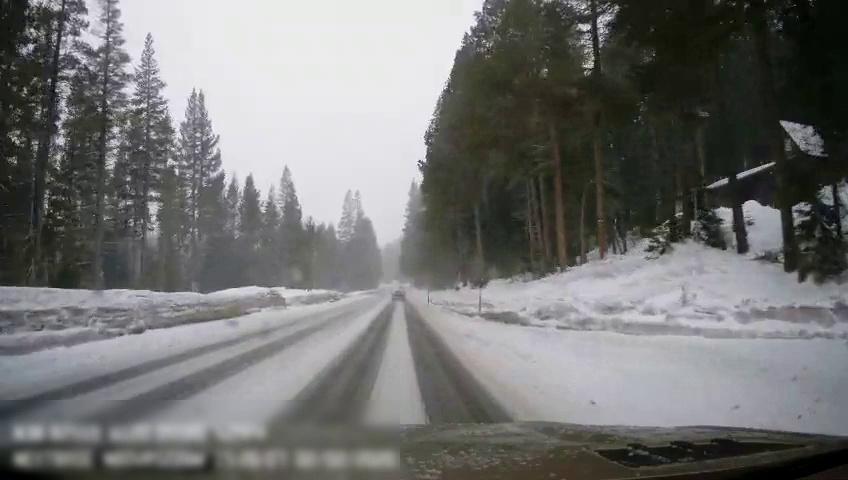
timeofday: Day
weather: Snowy
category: Drivable Space
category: Vehicles | SUV